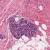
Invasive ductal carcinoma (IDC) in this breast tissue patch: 1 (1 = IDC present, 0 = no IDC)